Question: I want to adjust Add Admin button in the front of admin lists and float left but I don't know where I am doing a mistake, code and screenshot is below.
Screen Shot:

My Code is ( Bootstrap with cakephp2 )
'''
<div id="page-content" class="col-sm-12">
<h2><?php echo __('Admin Lists'); ?></h2> <h2><?php echo $this->Html->link(__('New Admin'), array('action' => 'add'), array('class' => 'pull-right btn btn-primary')); ?></h2>
<div class="users index">
<div class="table-responsive">
'''
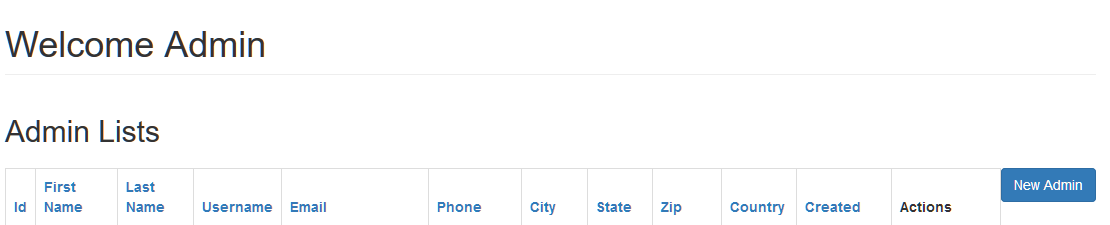
Answer: To float the button to the left you need to use 'pull-left' css class, not 'pull-right':
'''
<h2><?php echo $this->Html->link(__('New Admin'), array('action' => 'add'), array('class' => 'pull-left btn btn-primary')); ?></h2>
'''
Or remove the 'pull-right' class completely as it is not necessary:
'''
<h2><?php echo $this->Html->link(__('New Admin'), array('action' => 'add'), array('class' => 'btn btn-primary')); ?></h2>
'''
Not 100% sure what you mean by saying "adjust Add Admin button in the front of admin lists", but I believe you just need to switch your heading tags around:
'''
<!-- first -->
<h2><?php echo $this->Html->link(__('New Admin'), array('action' => 'add'), array('class' => 'pull-right btn btn-primary')); ?></h2>
<!-- second -->
<h2><?php echo __('Admin Lists'); ?></h2>
'''